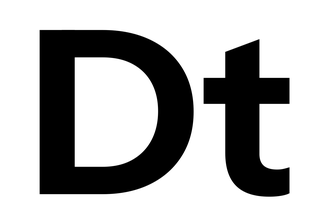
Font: InstrumentSans_Bold